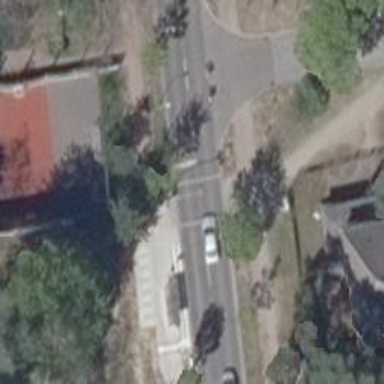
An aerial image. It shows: Crossing with traffic signals.